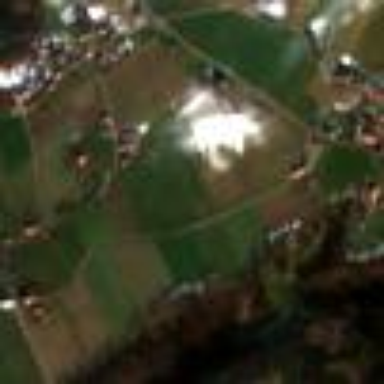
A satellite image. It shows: View of farmland.